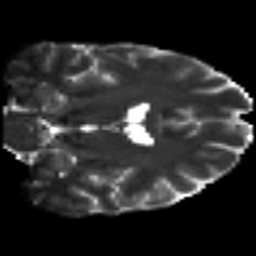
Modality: T2w
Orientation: coronal
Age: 25
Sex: male
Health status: healthy
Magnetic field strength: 3 T
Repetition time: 8.4 s
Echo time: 0.0926 s